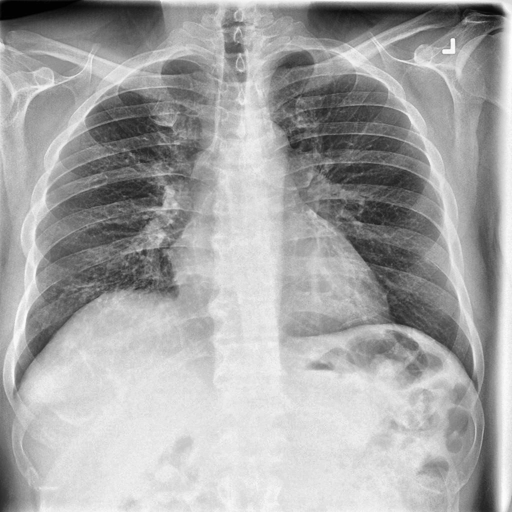
Finding: NORMAL